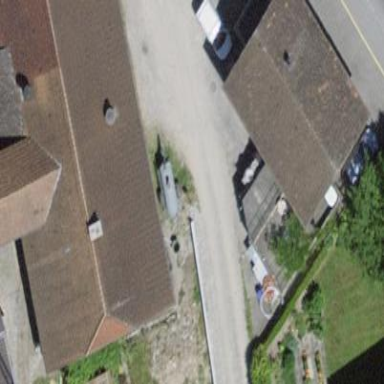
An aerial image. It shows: Farm building.